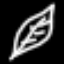
Label: leaf